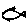
Label: fish